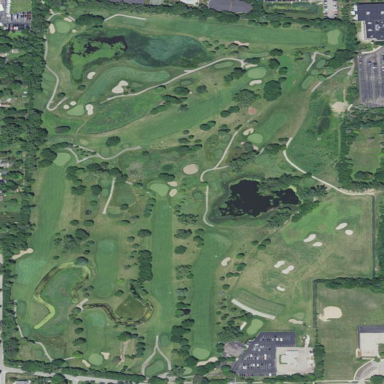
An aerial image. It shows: Golf course.